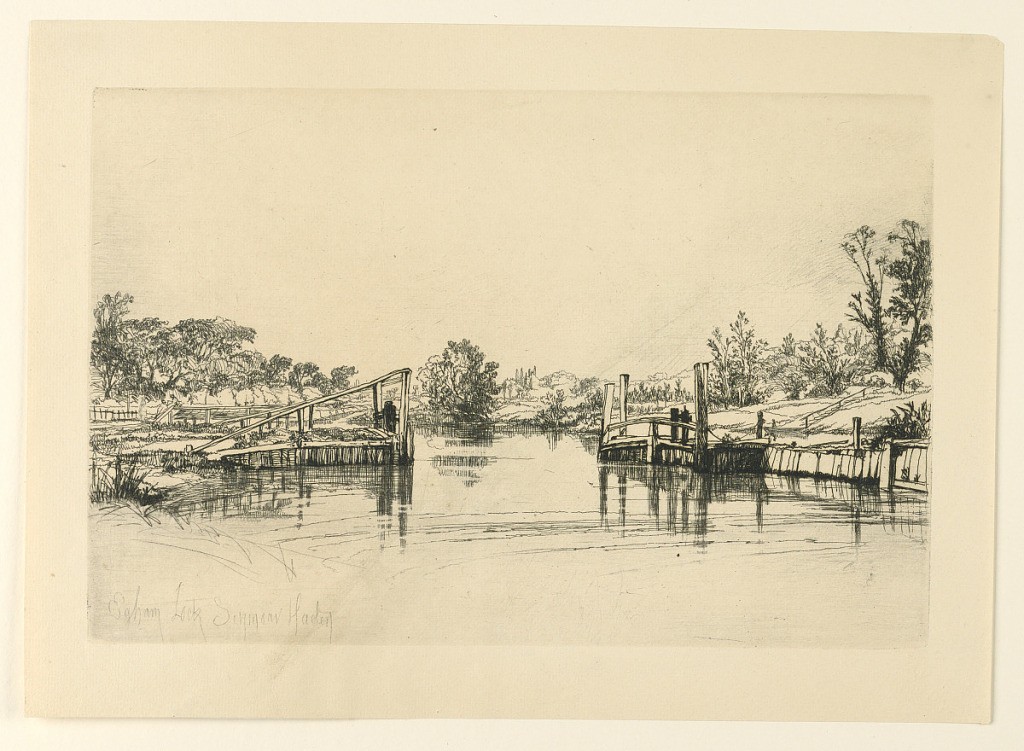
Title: Egham Lock
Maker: Francis Seymour Haden, English, 1818–1910
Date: ca. 1864
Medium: Etching on cream paper
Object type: Print
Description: The river occupies the entire foreground. It narrows in the middle at the lock. In mid-distance a tree which throws a shadow on the water. More trees at right and left distance.